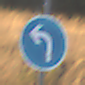
Verkehrszeichen: VorgeschriebeneFahrtrichtungLinks
Umgebung: Outdoor, Nature
Tageszeit: SunriseSunset
Wetter: Clear
Licht: Natural
Jahreszeit: NotSpecified
Kontrast: HighContrast